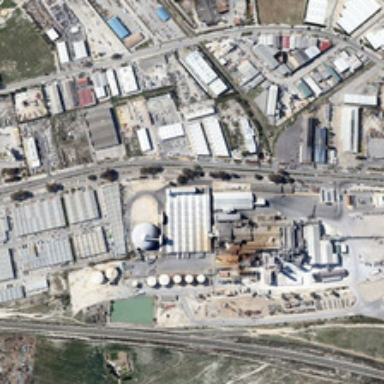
Many buildings are in an industrial area .